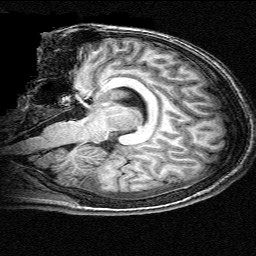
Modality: T1w
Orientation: sagittal
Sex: male
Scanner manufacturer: siemens
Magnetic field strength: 3 T
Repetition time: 2.3 s
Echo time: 0.00336 s